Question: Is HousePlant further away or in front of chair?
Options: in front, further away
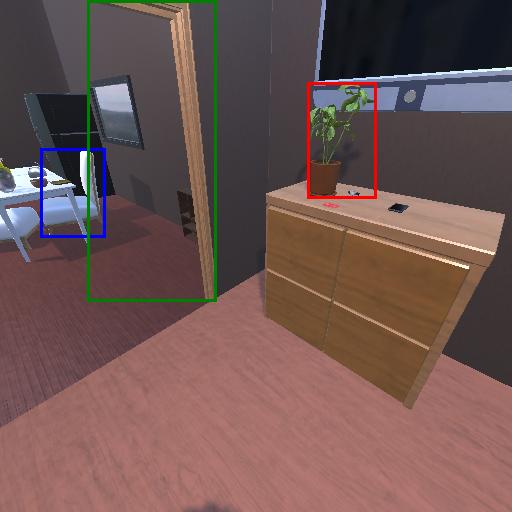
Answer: in front